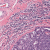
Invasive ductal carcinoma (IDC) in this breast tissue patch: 1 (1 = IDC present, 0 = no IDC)